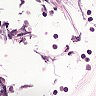
Metastatic tissue present: no